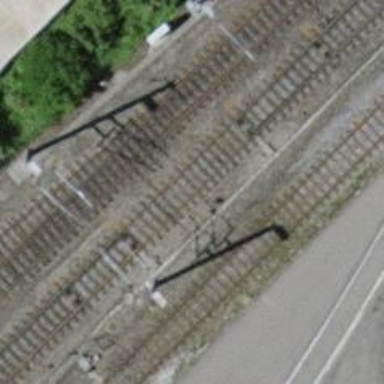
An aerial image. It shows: Railway switch.